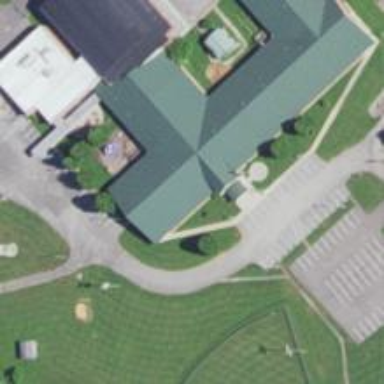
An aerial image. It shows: Elementary School.